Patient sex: F
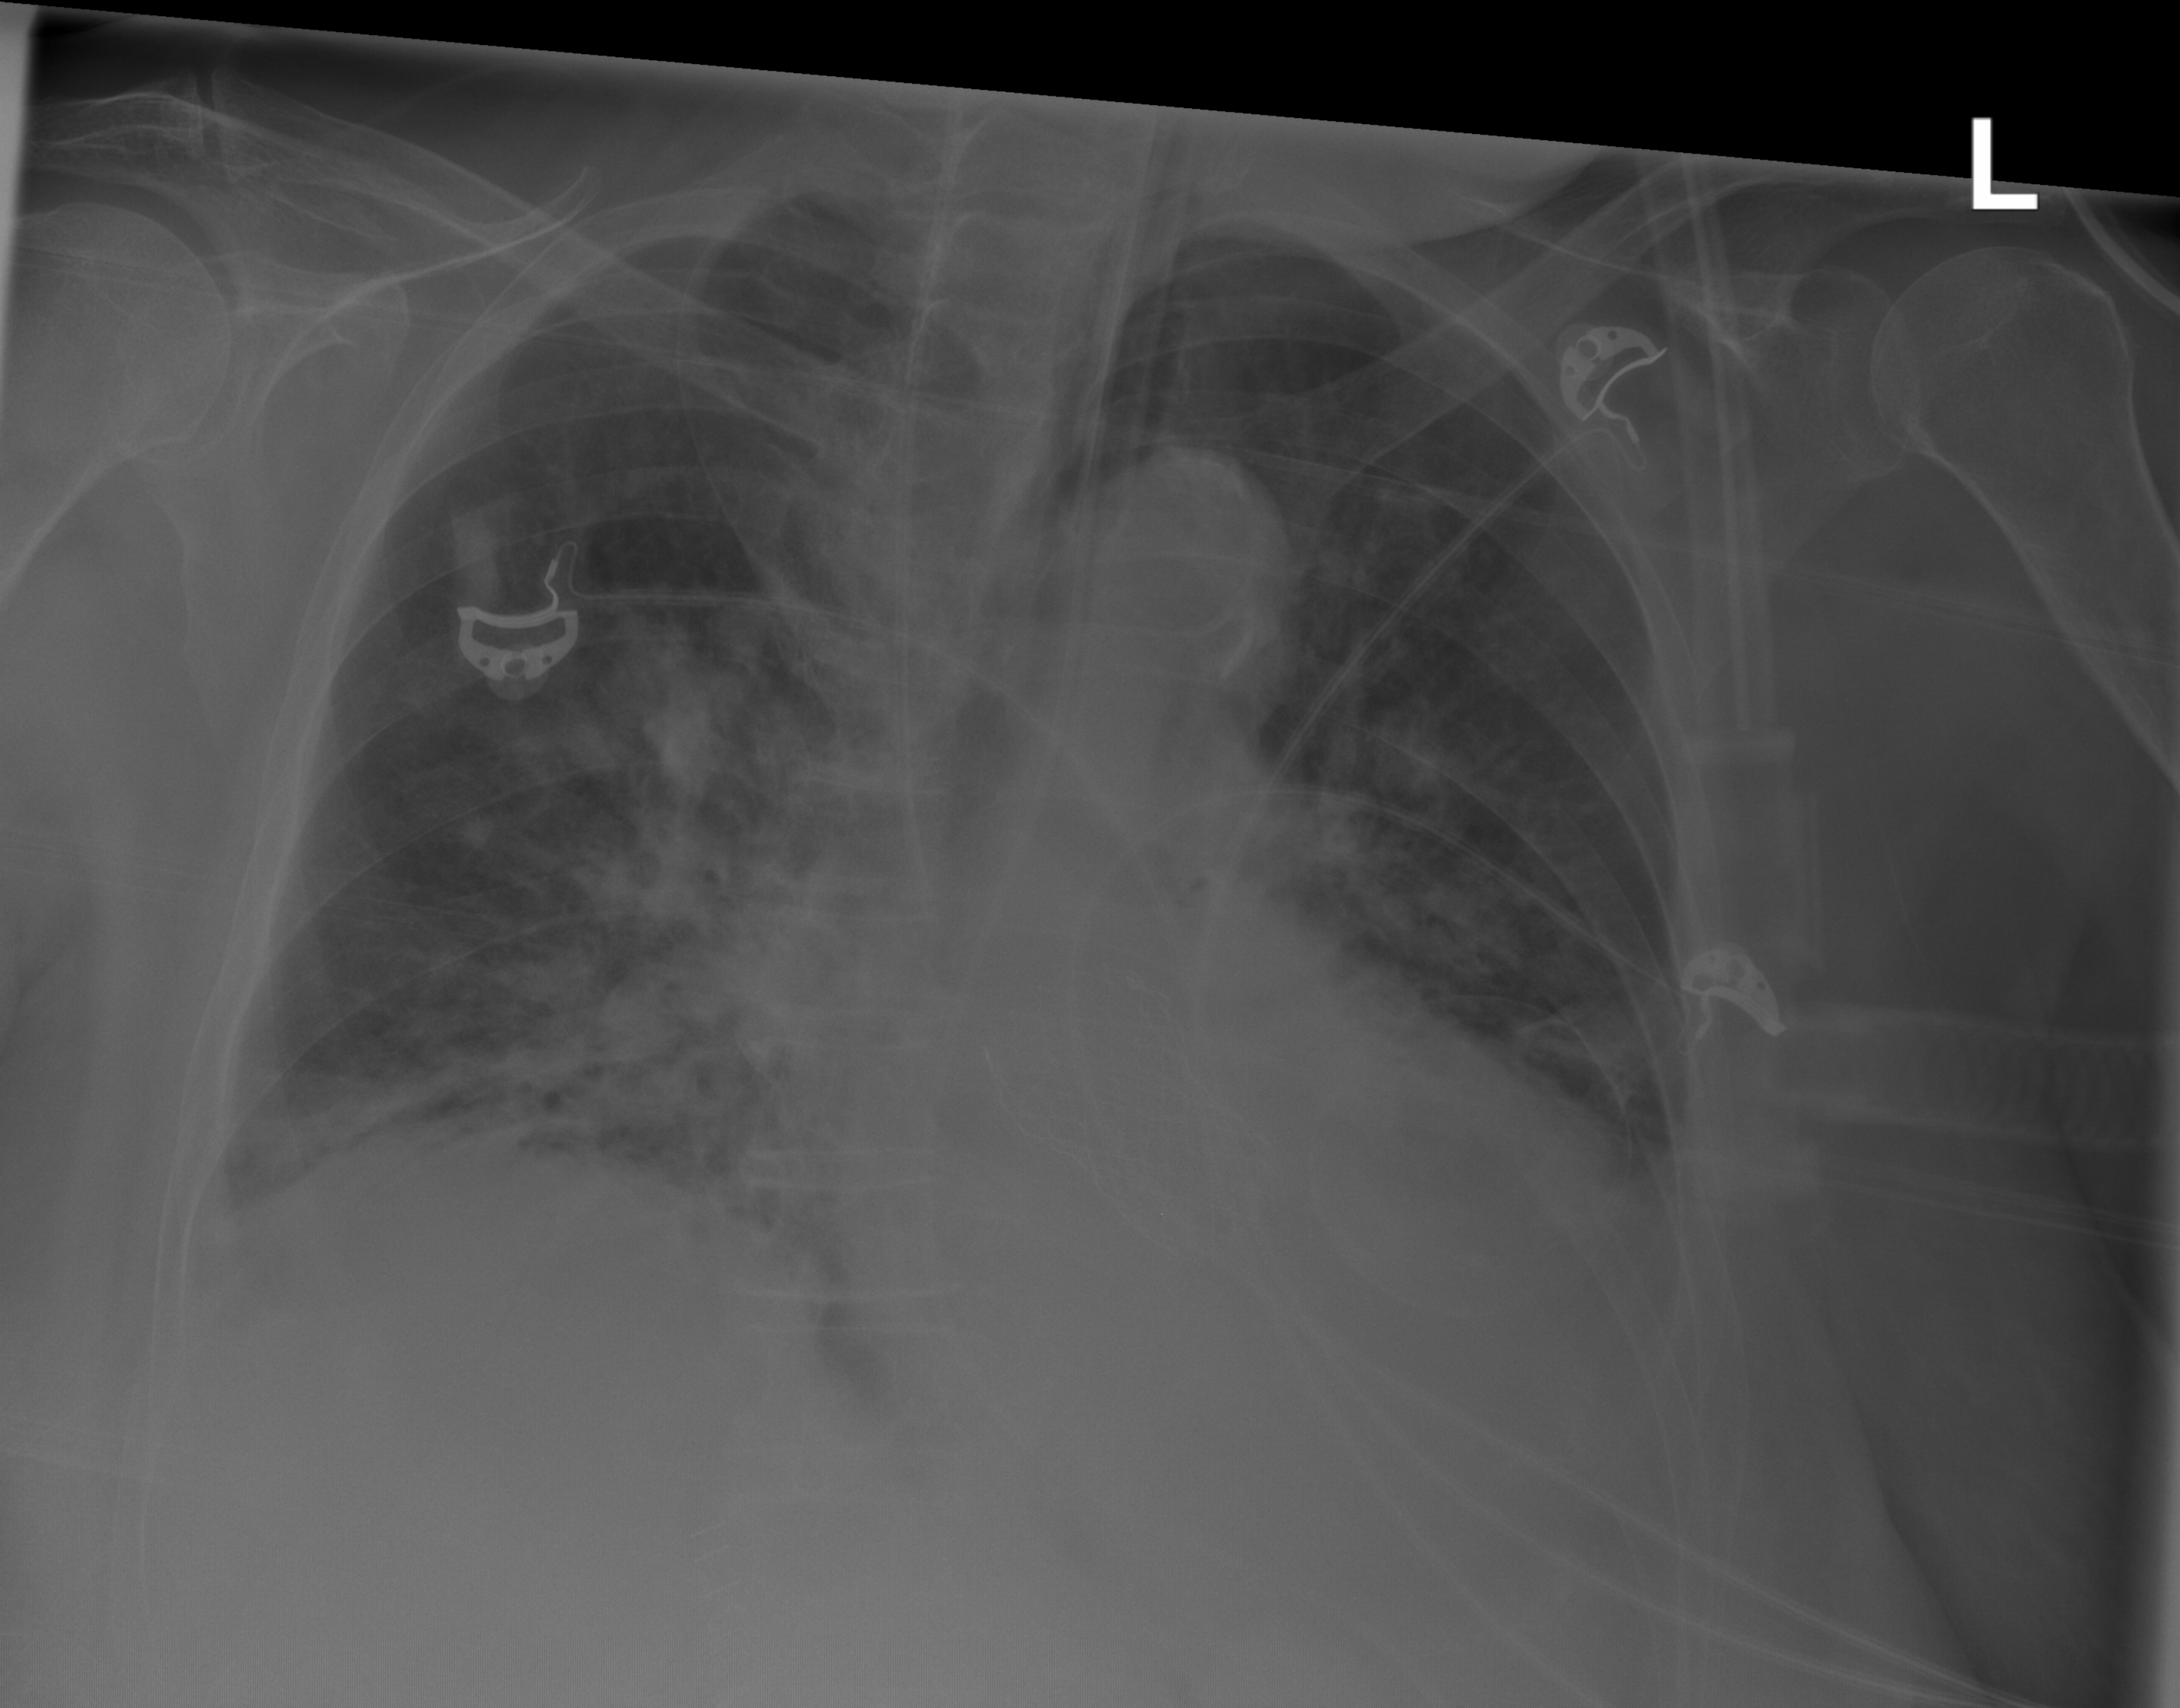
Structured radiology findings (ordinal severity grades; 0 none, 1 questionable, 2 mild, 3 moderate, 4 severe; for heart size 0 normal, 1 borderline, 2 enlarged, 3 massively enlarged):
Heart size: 2
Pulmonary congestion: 2
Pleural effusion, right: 0
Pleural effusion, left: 0
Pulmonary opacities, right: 3
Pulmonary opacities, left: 2
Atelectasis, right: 2
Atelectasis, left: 0